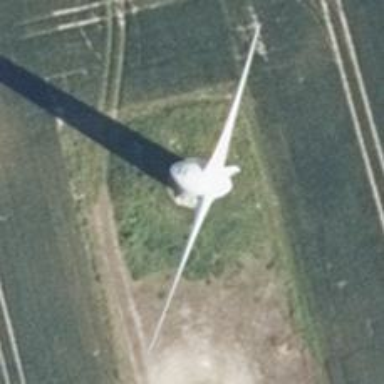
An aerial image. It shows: Wind generator in the form of horizontal axis wind turbine.